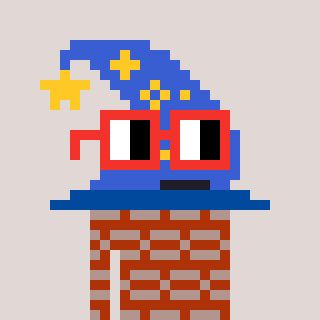
a pixel art character with square red glasses, a wizard hat-shaped head and a hotbrown-colored body on a warm background